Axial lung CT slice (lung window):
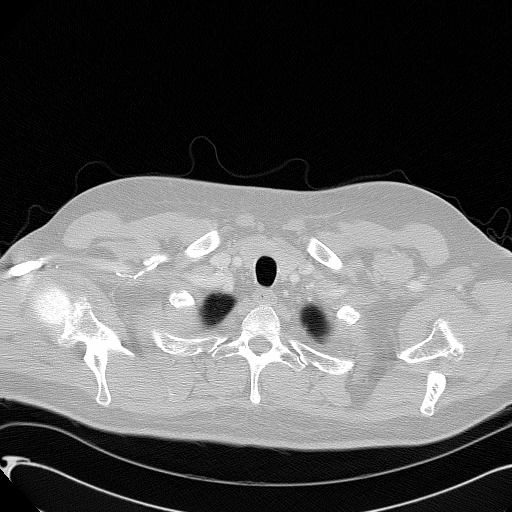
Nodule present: no